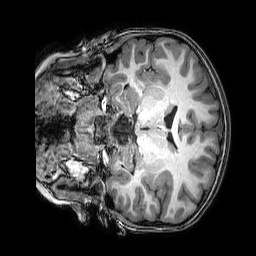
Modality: T1w
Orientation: coronal
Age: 7
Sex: male
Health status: healthy